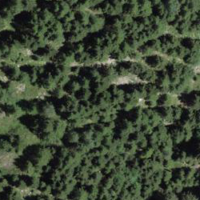
EUNIS habitat code: 43
Species observed at this site:
Roeseliana roeselii